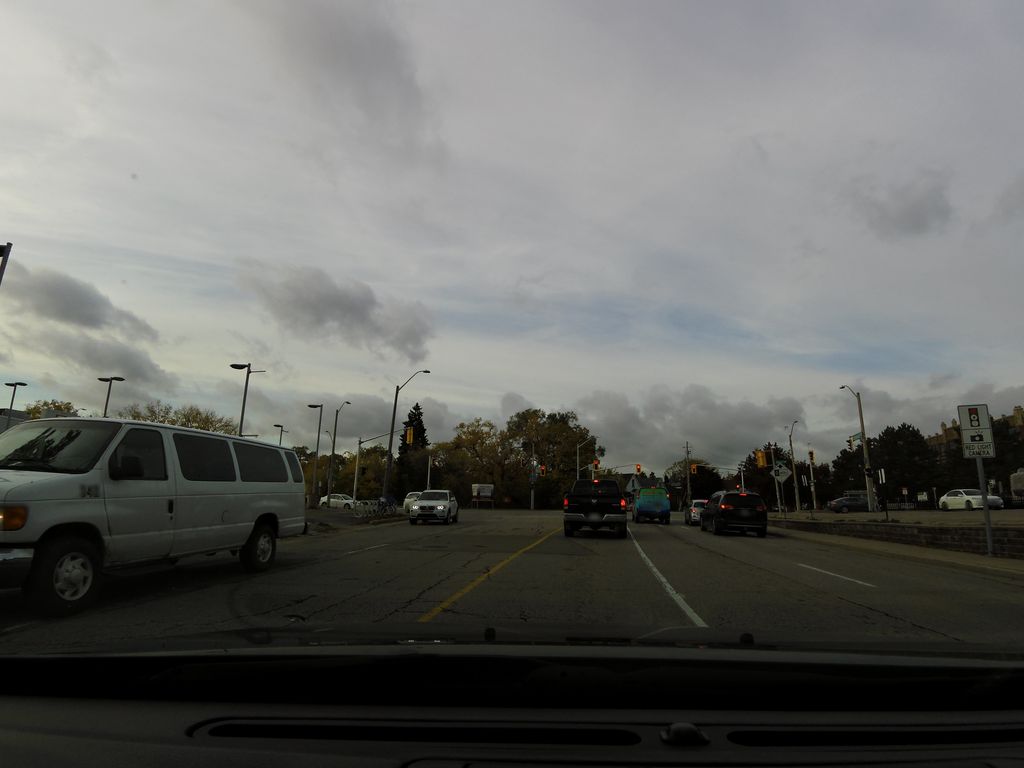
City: hamilton